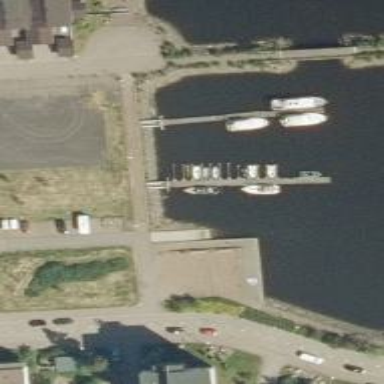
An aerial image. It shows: Slipway on leisure land.